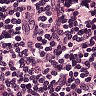
Metastatic tissue present: no